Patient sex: F
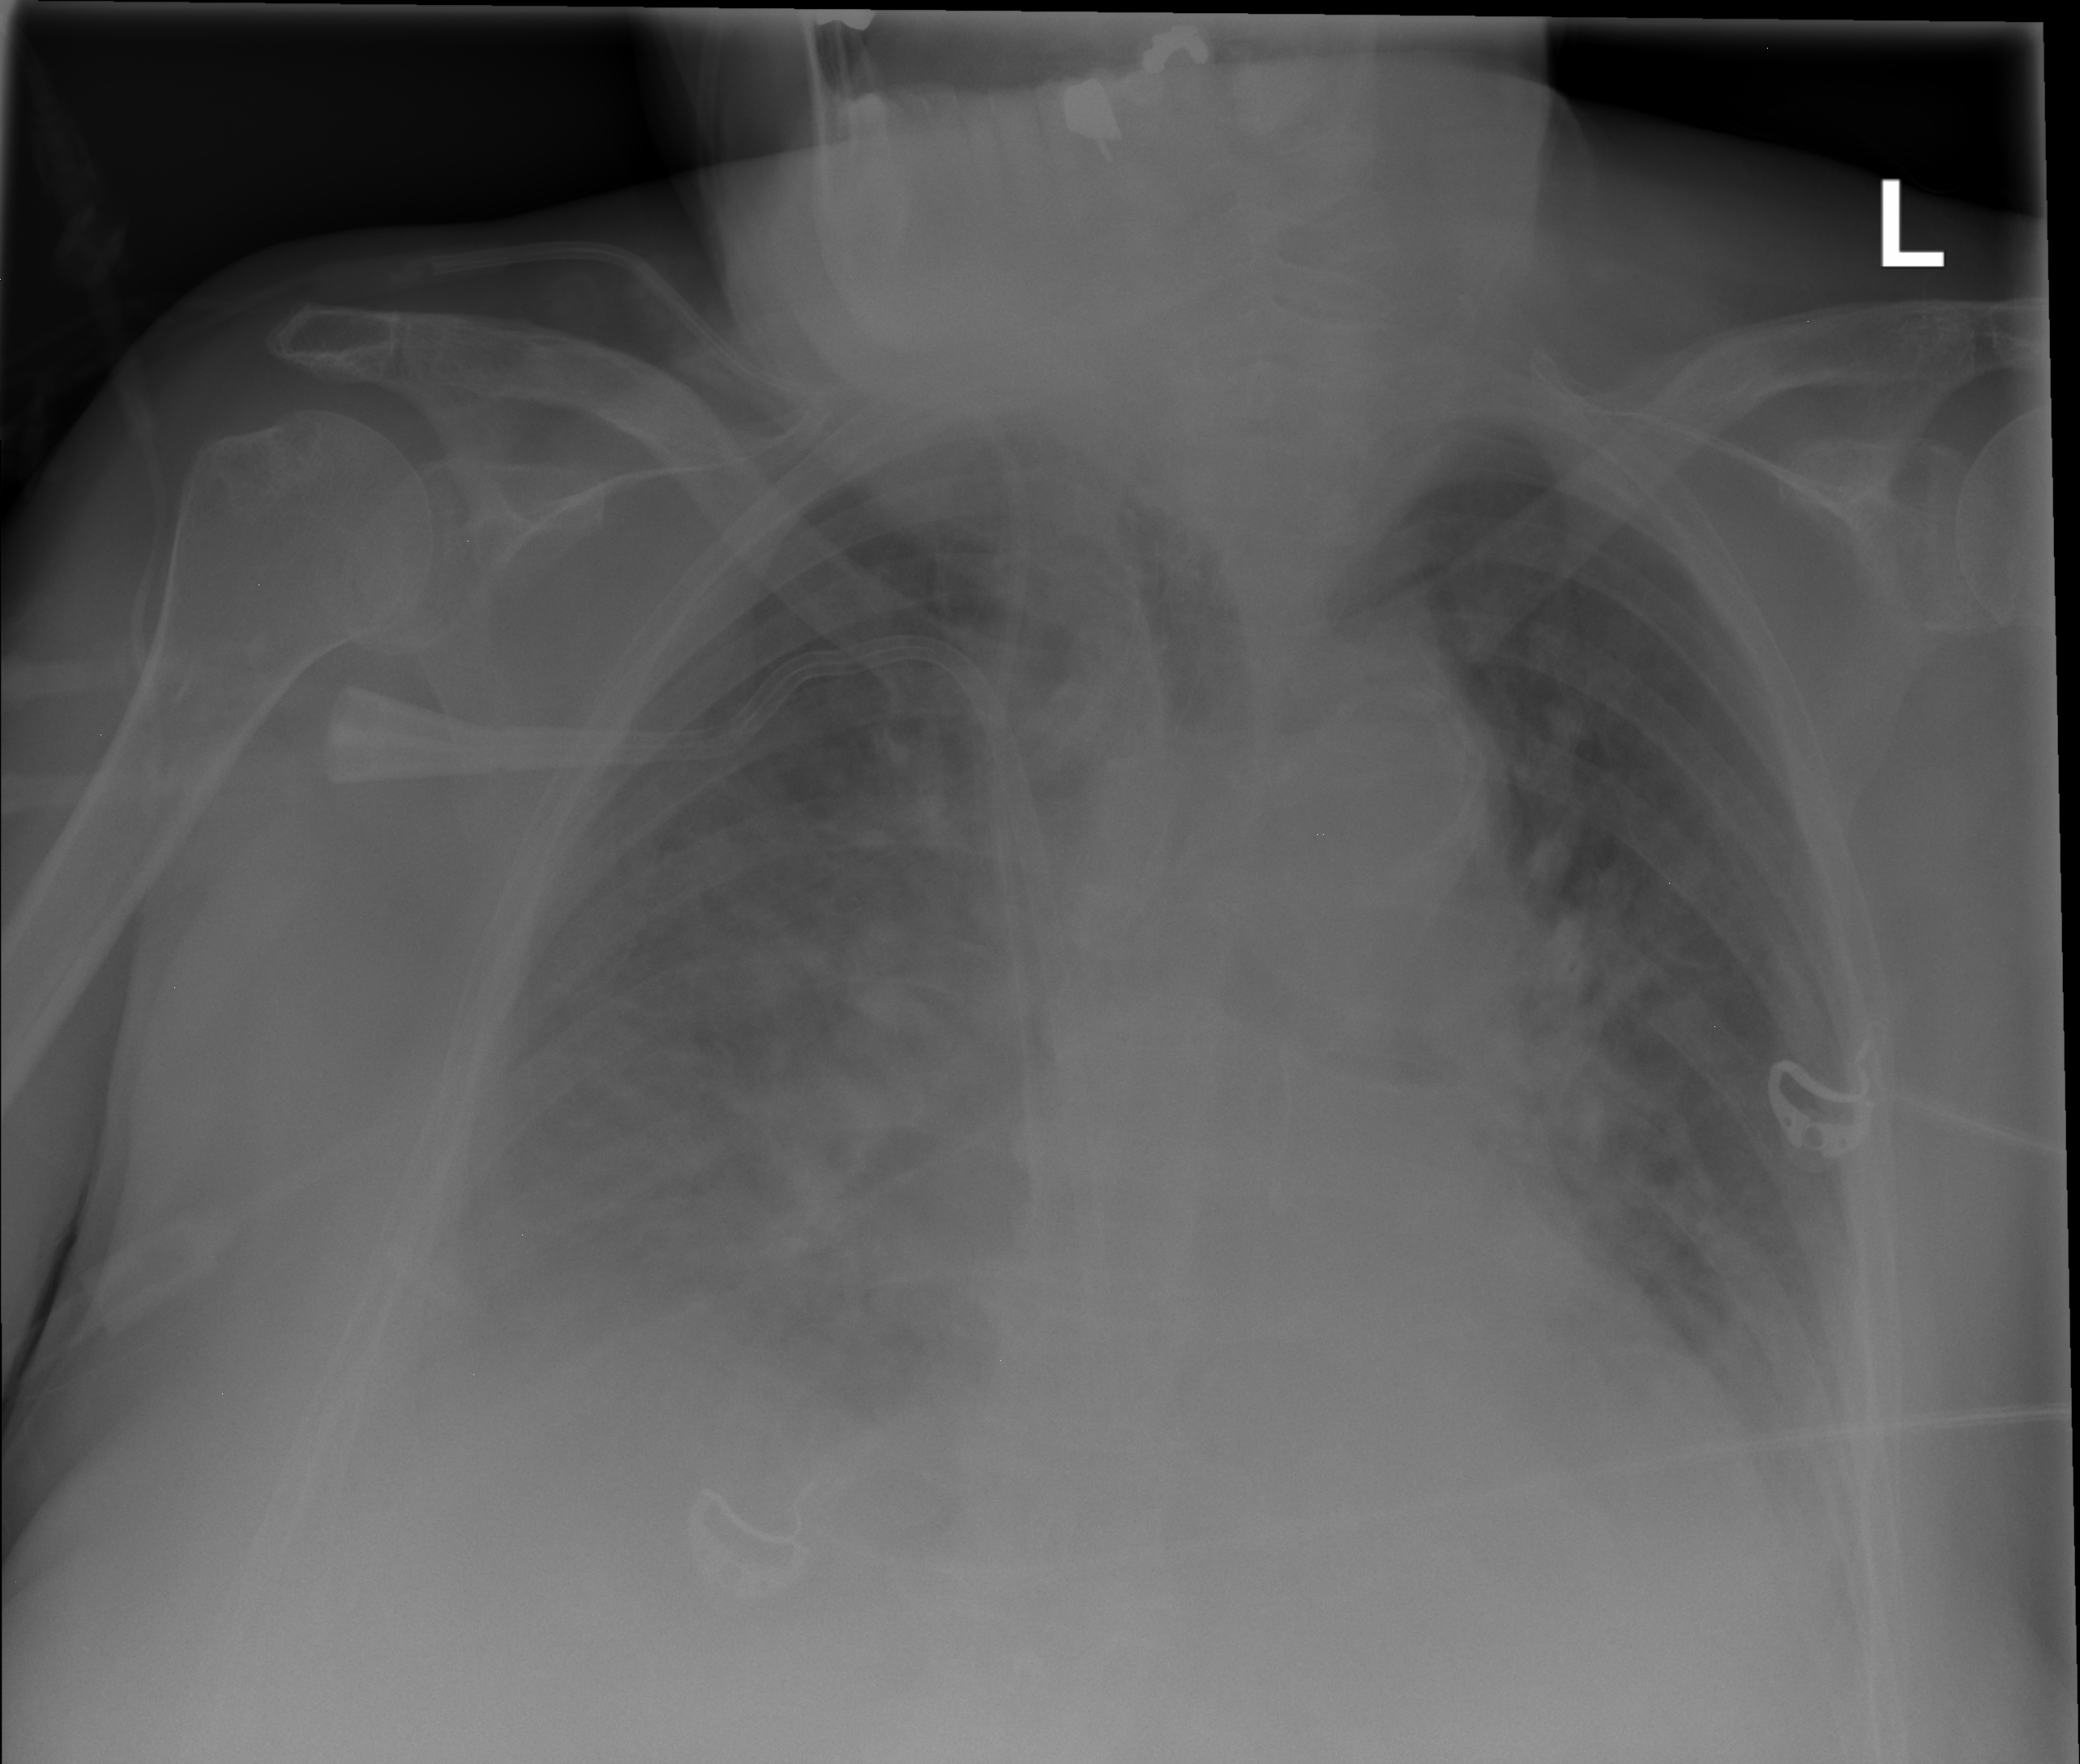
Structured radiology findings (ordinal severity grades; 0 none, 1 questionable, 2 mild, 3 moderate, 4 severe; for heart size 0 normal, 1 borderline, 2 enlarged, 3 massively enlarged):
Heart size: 1
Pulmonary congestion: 2
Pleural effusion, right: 2
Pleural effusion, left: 2
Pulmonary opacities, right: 0
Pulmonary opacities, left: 0
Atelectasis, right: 0
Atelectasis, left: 0